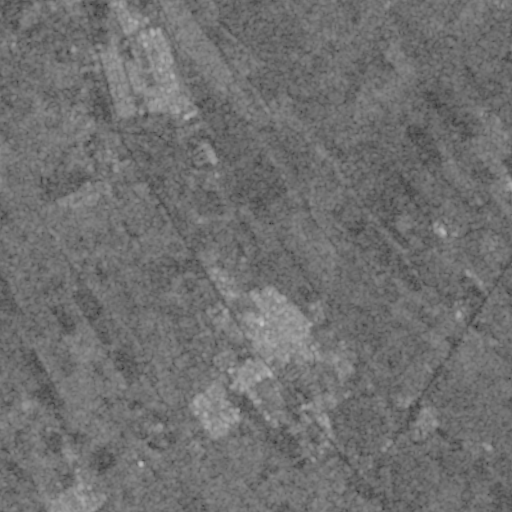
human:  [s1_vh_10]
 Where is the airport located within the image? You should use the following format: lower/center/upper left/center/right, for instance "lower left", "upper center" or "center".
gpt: The airport is located in the lower right of the image.
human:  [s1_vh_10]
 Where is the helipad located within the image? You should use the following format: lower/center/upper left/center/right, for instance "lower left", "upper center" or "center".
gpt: The helipad is located in the lower right of the image.
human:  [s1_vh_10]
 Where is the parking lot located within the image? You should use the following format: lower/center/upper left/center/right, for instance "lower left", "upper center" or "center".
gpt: The parking lot is located in the lower center of the image.
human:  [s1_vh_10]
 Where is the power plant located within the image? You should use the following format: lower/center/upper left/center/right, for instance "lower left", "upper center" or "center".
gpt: There is no power plant in the image.

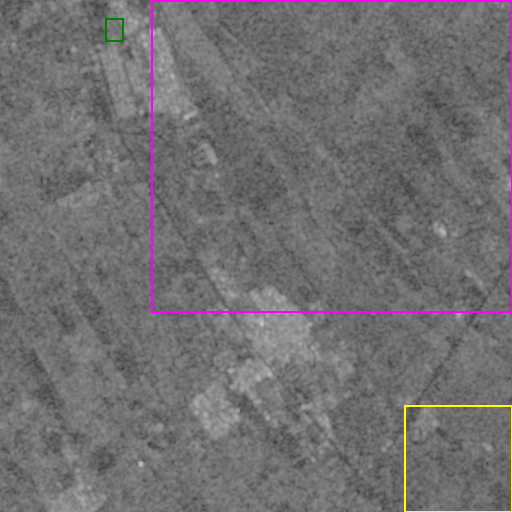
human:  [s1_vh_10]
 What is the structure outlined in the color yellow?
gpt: The structure outlined in yellow is an airport.
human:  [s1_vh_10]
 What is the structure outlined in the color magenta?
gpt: The structure outlined in magenta is a crop field.
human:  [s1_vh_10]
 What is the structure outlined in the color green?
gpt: The structure outlined in green is a park.
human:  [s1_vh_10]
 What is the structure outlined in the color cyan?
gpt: There is no cyan outline.